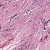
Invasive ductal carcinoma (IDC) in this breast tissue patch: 1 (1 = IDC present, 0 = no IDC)